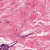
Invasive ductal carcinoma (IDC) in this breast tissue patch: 0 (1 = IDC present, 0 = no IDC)